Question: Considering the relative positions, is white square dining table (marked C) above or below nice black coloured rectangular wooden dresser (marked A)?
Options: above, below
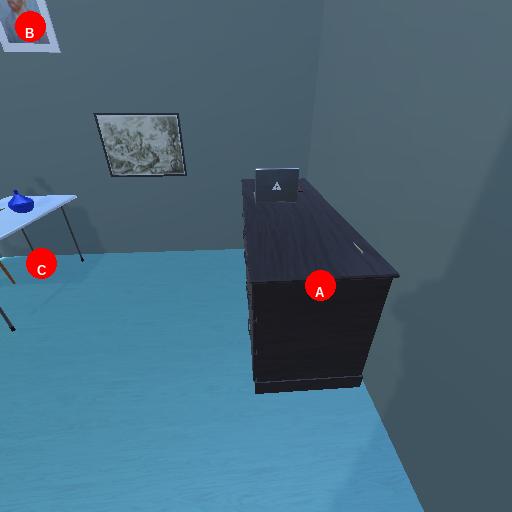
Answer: above